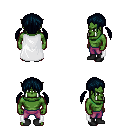
a pixel art fantasy rpg character, male body template, orc, green skin, white cape, magenta pants, raven twin-tailed hairstyle, black shoes, four views (front, back, left, right), 2x2 character sprite sheet, small pixel art, hard edges, no anti-aliasing